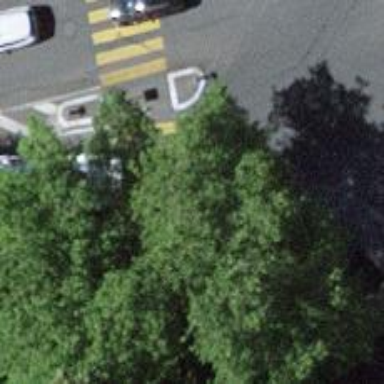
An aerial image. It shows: Kerb barrier.